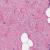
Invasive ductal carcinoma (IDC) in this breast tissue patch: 1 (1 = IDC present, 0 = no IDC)